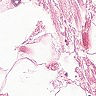
Metastatic tissue present: no